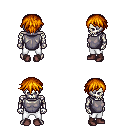
a pixel art fantasy rpg character, male body template, skeleton, steel chest armor, white pants, dark blonde short bangs hairstyle, maroon shoes, four views (front, back, left, right), 2x2 character sprite sheet, small pixel art, hard edges, no anti-aliasing